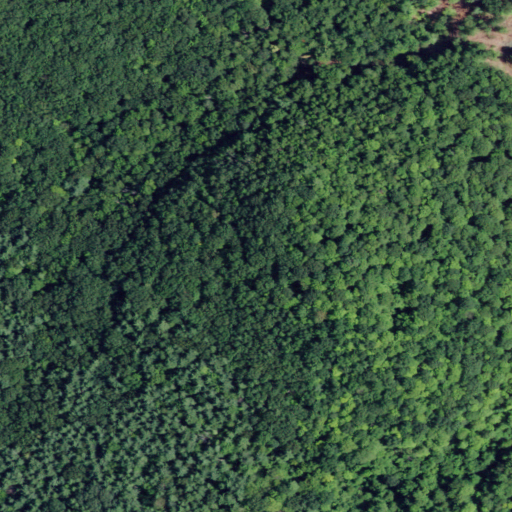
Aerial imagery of mountain in New York named Browns Mountain containing deciduous forest, evergreen forest, mixed forest, and grassland